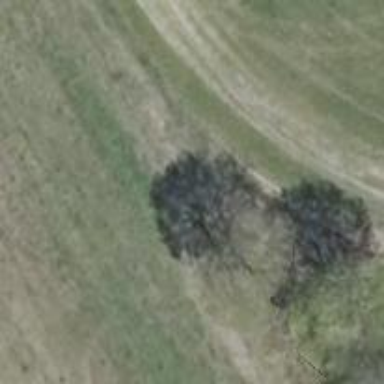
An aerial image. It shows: Deciduous broadleaved tree.